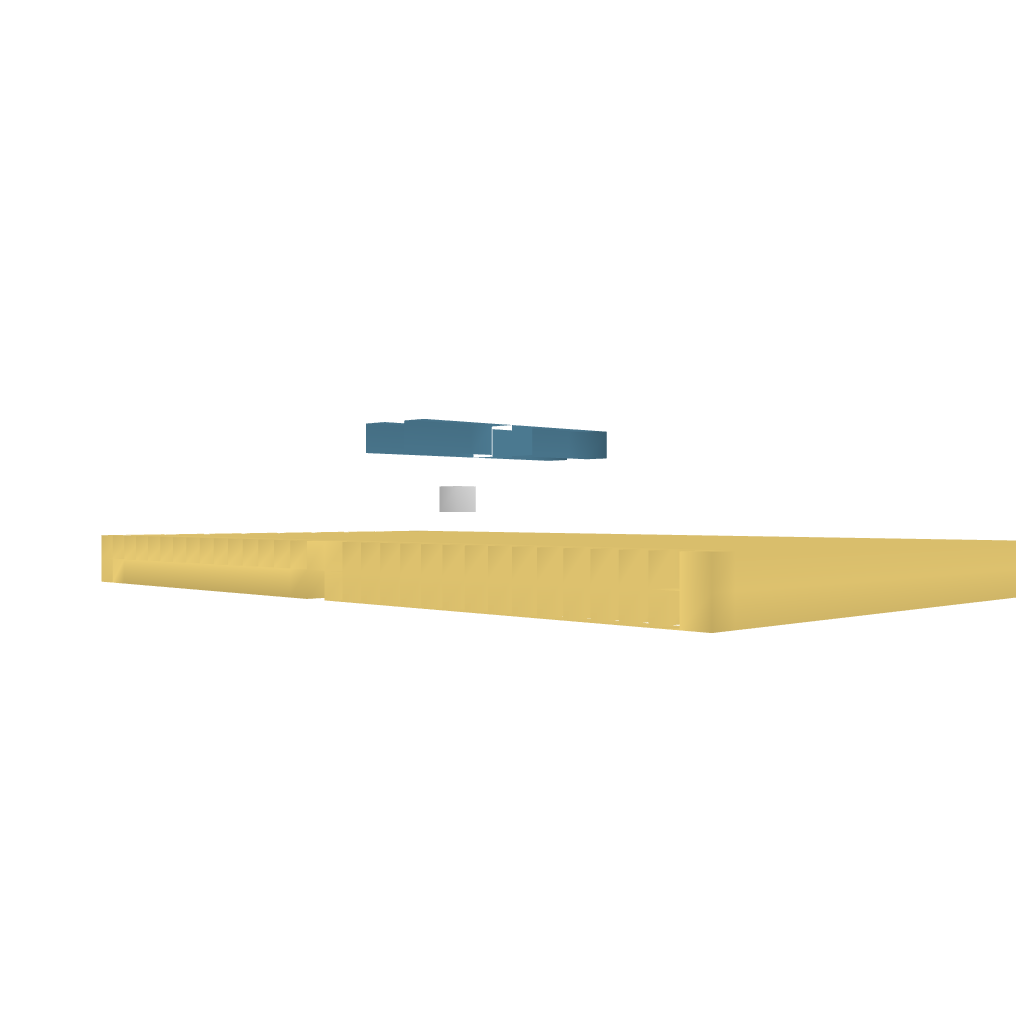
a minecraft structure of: Piston Travelator 1.7 bad low quality